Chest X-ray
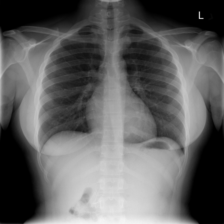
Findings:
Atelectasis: negative
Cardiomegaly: negative
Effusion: negative
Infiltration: negative
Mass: negative
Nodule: negative
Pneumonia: negative
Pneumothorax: negative
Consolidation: negative
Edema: negative
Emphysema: negative
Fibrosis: negative
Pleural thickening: negative
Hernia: negative